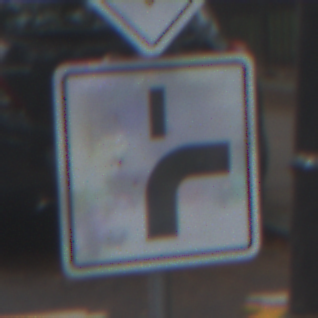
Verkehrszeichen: VerlaufVorfahrtsstrasse8
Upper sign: Vorfahrtsstrasse
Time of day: MorningAfternoon
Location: Outdoor (Urban)
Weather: Overcast
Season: NotSpecified
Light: Natural